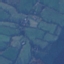
Land use / land cover: Pasture